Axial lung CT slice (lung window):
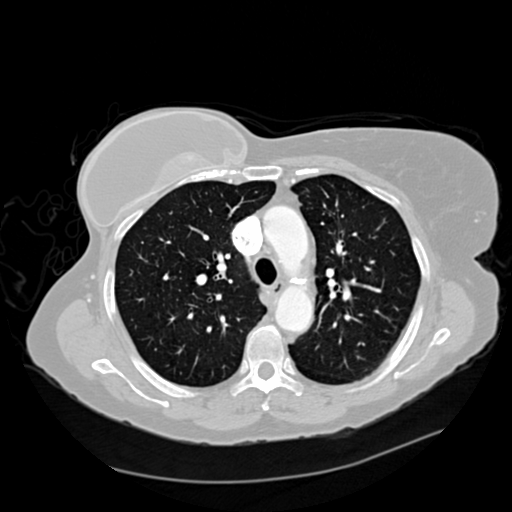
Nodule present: no